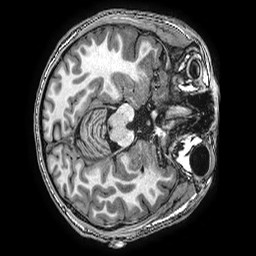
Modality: T1w
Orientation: axial
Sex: male
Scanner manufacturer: ge
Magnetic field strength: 3 T
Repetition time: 0.0077 s
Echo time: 0.003436 s